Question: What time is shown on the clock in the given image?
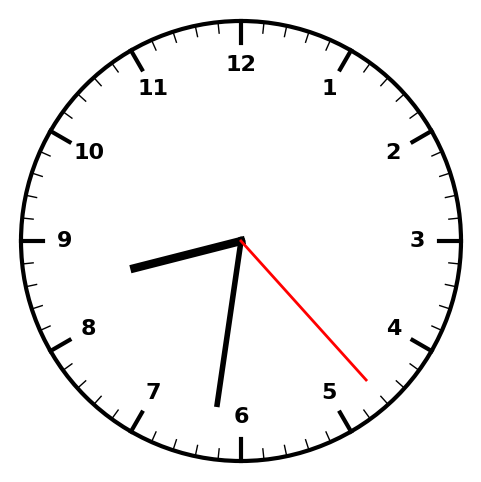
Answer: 08:31:23